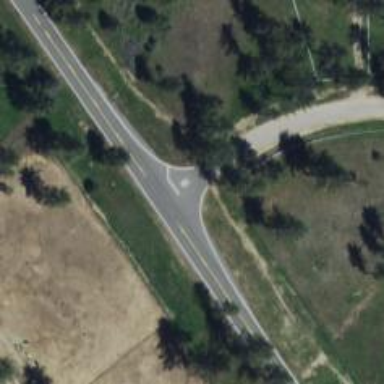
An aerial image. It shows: Unmarked crossing on the road.